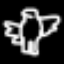
Label: angel